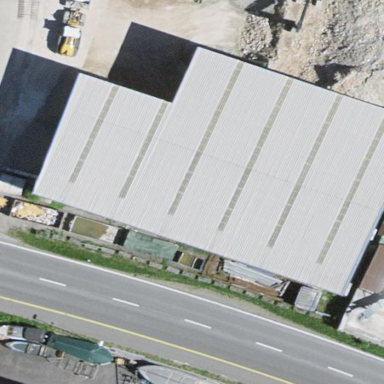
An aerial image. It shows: View of roof of building.